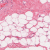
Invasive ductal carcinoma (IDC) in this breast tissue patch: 0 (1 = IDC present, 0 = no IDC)